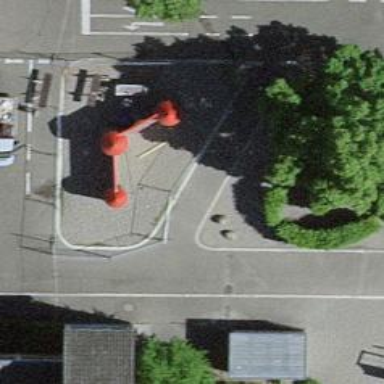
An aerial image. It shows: Playground with playhouse.